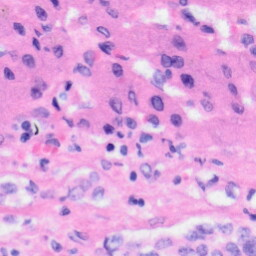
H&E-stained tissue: Liver